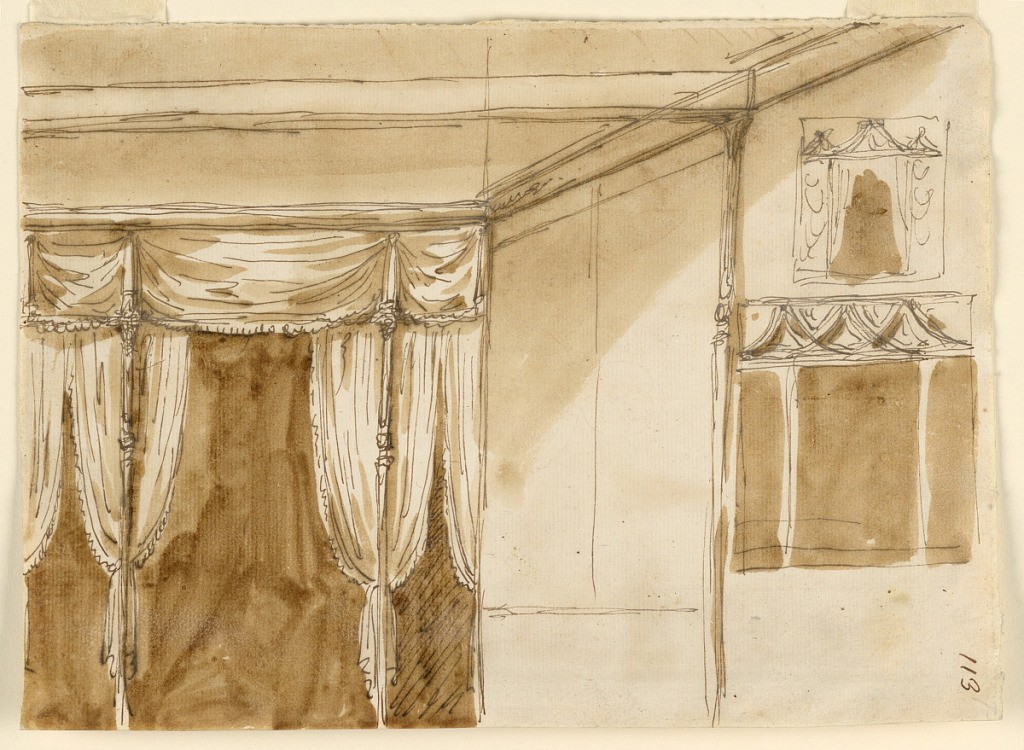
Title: Designs for Bedroom Alcoves
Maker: Giuseppe Barberi, Italian, 1746–1809
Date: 1746–1809
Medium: Pen and brown ink, brush and brown wash on off-white lined paper, lined
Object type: Drawing
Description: A view into a rectangular room, with two posts supporting the drapery and curtains of the alcove. At right the two sketches, one above the other. The upper one suggests a tripartite front of a tent, with closed lateral parts, and a pointed roof between two motifs. Above, the openings are rectangular with entwined triangular forms, in the frieze on top.